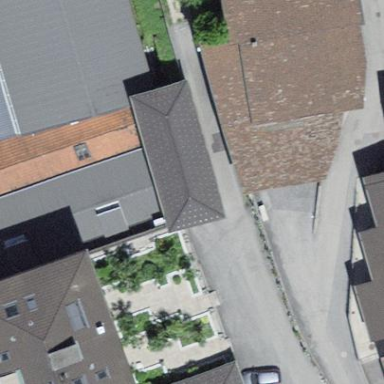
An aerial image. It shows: Garage building.